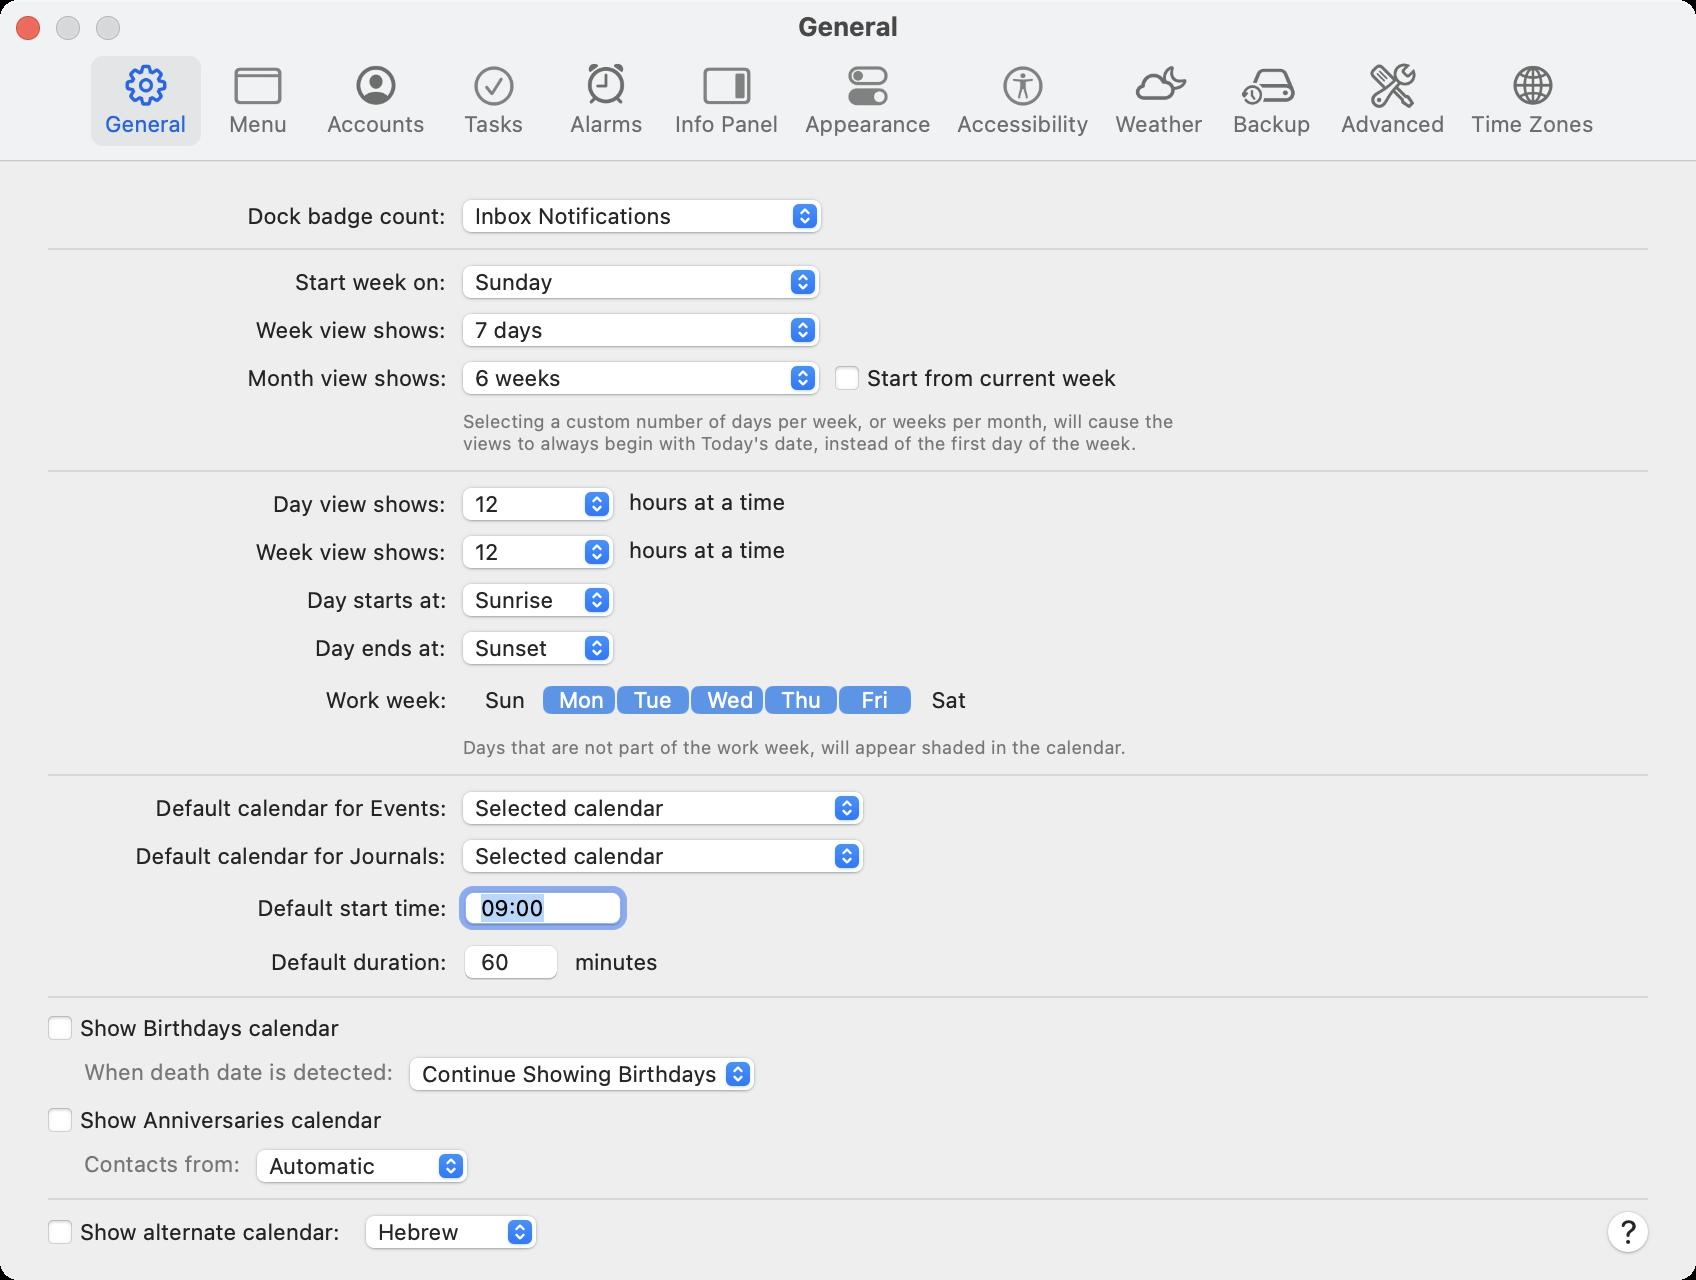
Accessibility tree:
{"name": "", "role": "AXWindow", "description": null, "role_description": "standard window", "value": null, "position": "590.00;192.00", "size": "600;400", "children": [{"name": null, "role": "AXImage", "description": "", "role_description": "image", "value": null, "position": "0.00;0.00", "size": "240;400", "children": []}, {"name": null, "role": "AXImage", "description": "BusyCal", "role_description": "image", "value": null, "position": "-75.00;50.00", "size": "300;300", "children": []}, {"name": null, "role": "AXStaticText", "description": null, "role_description": "text", "value": "You're all set!", "position": "264.50;60.00", "size": "312;30", "children": []}, {"name": null, "role": "AXStaticText", "description": null, "role_description": "text", "value": "Subscribe to our mailing list to stay informed of important updates and special offers. We promise not to spam you, and you may unsubscribe at any time.", "position": "264.50;102.00", "size": "312;68", "children": []}, {"name": null, "role": "AXTextField", "description": null, "role_description": "text field", "value": "", "position": "270.50;198.00", "size": "300;20", "children": []}, {"name": "Join", "role": "AXButton", "description": "Join", "role_description": "button", "value": "Join", "position": "264.50;238.00", "size": "312;28", "children": []}, {"name": "No_Thanks", "role": "AXButton", "description": "No Thanks", "role_description": "button", "value": "No Thanks", "position": "264.50;274.00", "size": "312;28", "children": []}, {"name": null, "role": "AXStaticText", "description": null, "role_description": "text", "value": "", "position": "295.00;5.00", "size": "10;16", "children": []}]}